Question: I have some branches: branch 1 and branch 2. They have their origin from the master branch. Now there were some changes in the master branch. One is a critical bugfix, which has to be imported on branch 1 and 2. But there is a change (or perhaps multiple) which should not be imported on the other branches.
How is that solved in the GIT world?

One idea I came up with is to create the bugfix branch before the other changes are made to the master branch. This would work if you go back in history and you know that at that point the branches 1 and 2 are using the same code base as in the master branch.
What if branch 1 and 2 contain different versions of the master, but the affected code is the same?
branch 1: master v1.0
branch 2: master v1.1
I can't merge the latest version of the master into the other branches, because there are changes, which the branches shouldn't get yet. Should the changes be made in every branch?
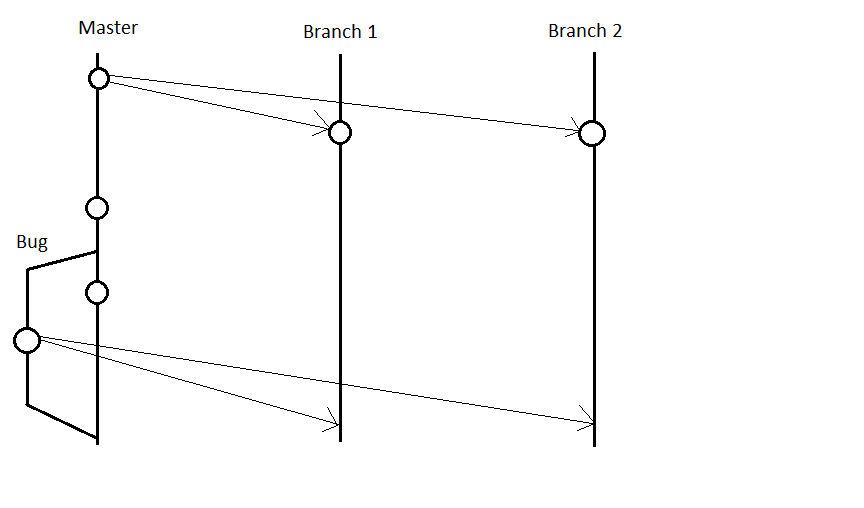
Answer: Merge instead of cherry-pick!
'cherry-pick' makes a new commit on your branch, and that commit doesn't not refer to where the bugfix was originally created, hiding actual history. Furthermore, the bugfix could be several commits, or have further development in the future (like, it didn't turn out to really fix it the first time). This makes 'cherry-pick' inconvenient.
I'd much rather 'merge' the bugfix branch. When you created the bugfix commit on master, surely you had a branch there?
'''
$ git checkout master
$ git checkout -b bugfix_1234
... work work work
$ git commit -a -m"Fix the bug blablabla"
... oh snap, I forgot to clean blublu. Work work work
$ git commit -a -m"Clean blublu"
... test, it's fine, merge to master
$ git checkout master
$ git merge bugfix_1234 --no-ff
... mmm, my branches 1 and 2 also need the change
$ git checkout branch_1
$ git merge bugfix_1234
$ git checkout branch_2
$ git merge bugfix_1234
'''
Done! The nice thing with this is that you don't have duplicate commits doing the same thing. Your history reflects also what you actually did, work on a branch, integrate its changes to other branches.
If you don't have the branch 'bugfix_1234' anymore, you can always recreate one, or an annotated tag.
Look at the red dot in <URL>, it's exactly what it is doing.
: as per your comment in another answer, you need your bugfix (hotfix in the workflow) to be based on a common ancestor of the branches and master. If the fix applies to both the branches and master, it makes sense anyway.